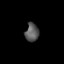
Tissue: prostate
Cell type: Endothelial cells
Senescence score: 0.6845
Nuclear area (px): 246
Mean DAPI intensity: 86.841